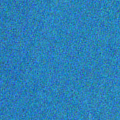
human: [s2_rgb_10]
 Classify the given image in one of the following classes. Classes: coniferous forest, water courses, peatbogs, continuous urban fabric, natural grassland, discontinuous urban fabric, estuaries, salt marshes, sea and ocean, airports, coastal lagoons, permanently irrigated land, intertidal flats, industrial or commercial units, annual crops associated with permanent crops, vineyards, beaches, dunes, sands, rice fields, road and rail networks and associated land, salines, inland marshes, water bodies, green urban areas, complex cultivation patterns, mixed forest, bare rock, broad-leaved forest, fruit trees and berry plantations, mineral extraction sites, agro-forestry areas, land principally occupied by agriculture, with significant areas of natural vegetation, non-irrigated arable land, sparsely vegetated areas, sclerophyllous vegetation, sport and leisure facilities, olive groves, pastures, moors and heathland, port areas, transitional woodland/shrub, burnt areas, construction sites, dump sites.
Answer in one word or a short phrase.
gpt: sea and ocean